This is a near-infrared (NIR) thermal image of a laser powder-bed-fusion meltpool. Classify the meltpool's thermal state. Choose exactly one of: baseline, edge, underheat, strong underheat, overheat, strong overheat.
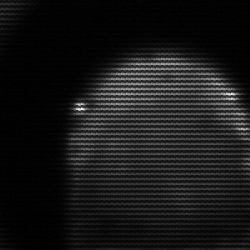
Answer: edge